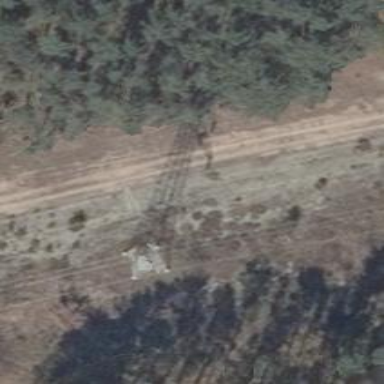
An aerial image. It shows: Power tower.